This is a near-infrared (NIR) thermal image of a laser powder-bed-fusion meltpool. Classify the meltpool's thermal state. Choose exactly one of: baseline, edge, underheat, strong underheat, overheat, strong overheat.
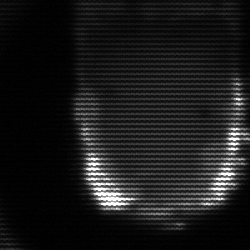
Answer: baseline